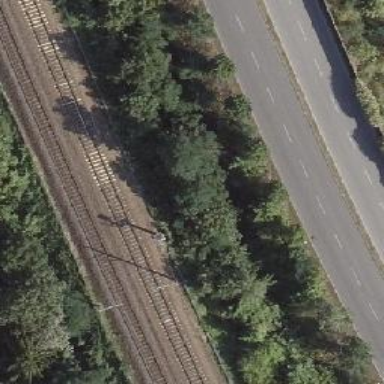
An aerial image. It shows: Railway signal.